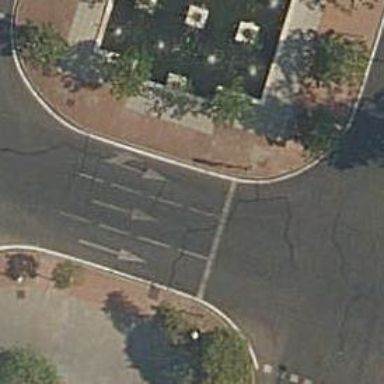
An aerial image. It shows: Road with traffic signals.